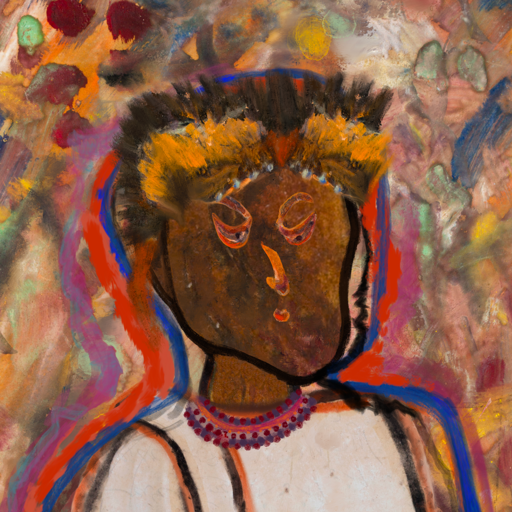
Background: Mother_And_Son_Mother, Head And Neck Side: Mosgoul, Face Side: Hypocrite, Bust: Roy_Bahadur, Hair Side: Experience, Head Accessory: Gypsy_Queen, Second Necklace: Blank, Necklace: Roy_Bahadur, Baby: Blank